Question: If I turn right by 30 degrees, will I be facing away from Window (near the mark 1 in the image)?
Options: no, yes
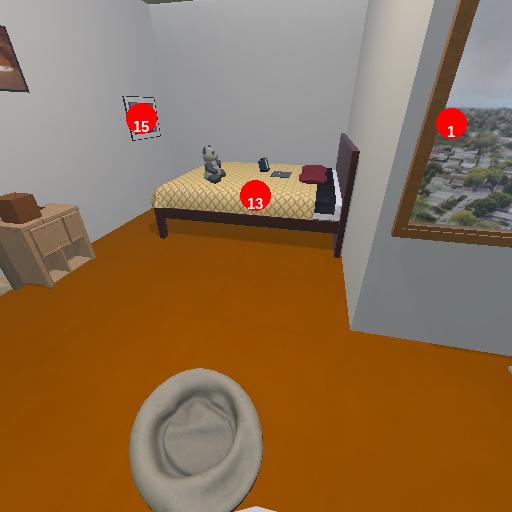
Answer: no